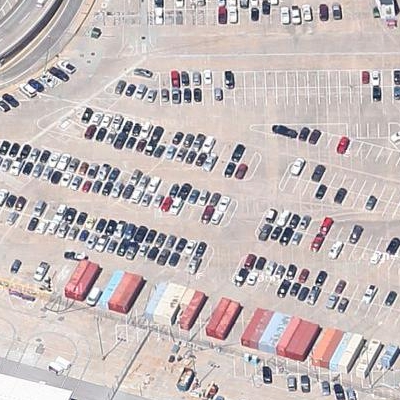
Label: gParking